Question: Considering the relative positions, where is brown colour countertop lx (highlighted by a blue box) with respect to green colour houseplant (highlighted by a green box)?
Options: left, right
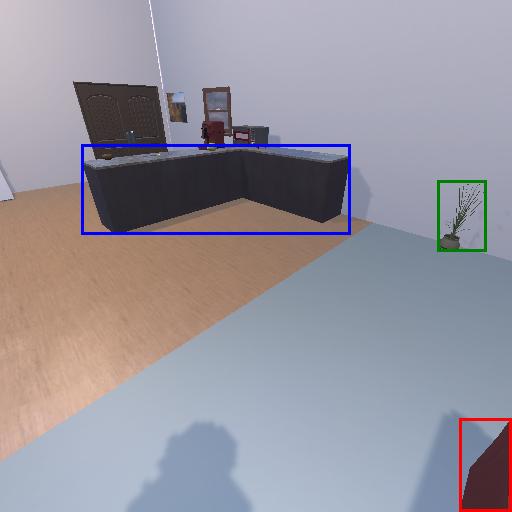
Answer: left